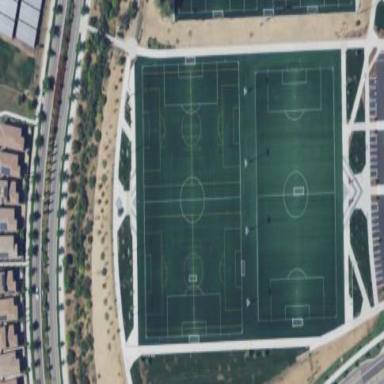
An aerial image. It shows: Soccer pitch for leisureland activities.